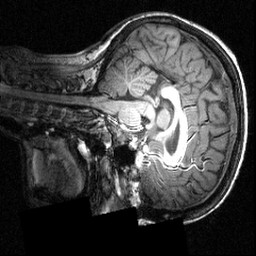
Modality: T1w
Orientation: sagittal
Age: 20
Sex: female
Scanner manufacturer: siemens
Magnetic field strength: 3.951 T
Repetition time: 1.5 s
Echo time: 0.00335 s